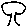
Label: tree